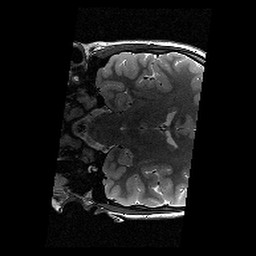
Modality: T2w
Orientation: coronal
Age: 11
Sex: female
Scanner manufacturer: siemens
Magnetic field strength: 3 T
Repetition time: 9.23 s
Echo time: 0.067 s